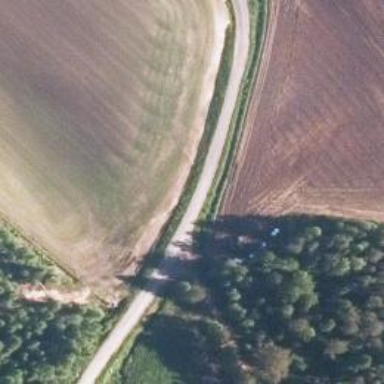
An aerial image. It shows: Unclassified road.